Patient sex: F
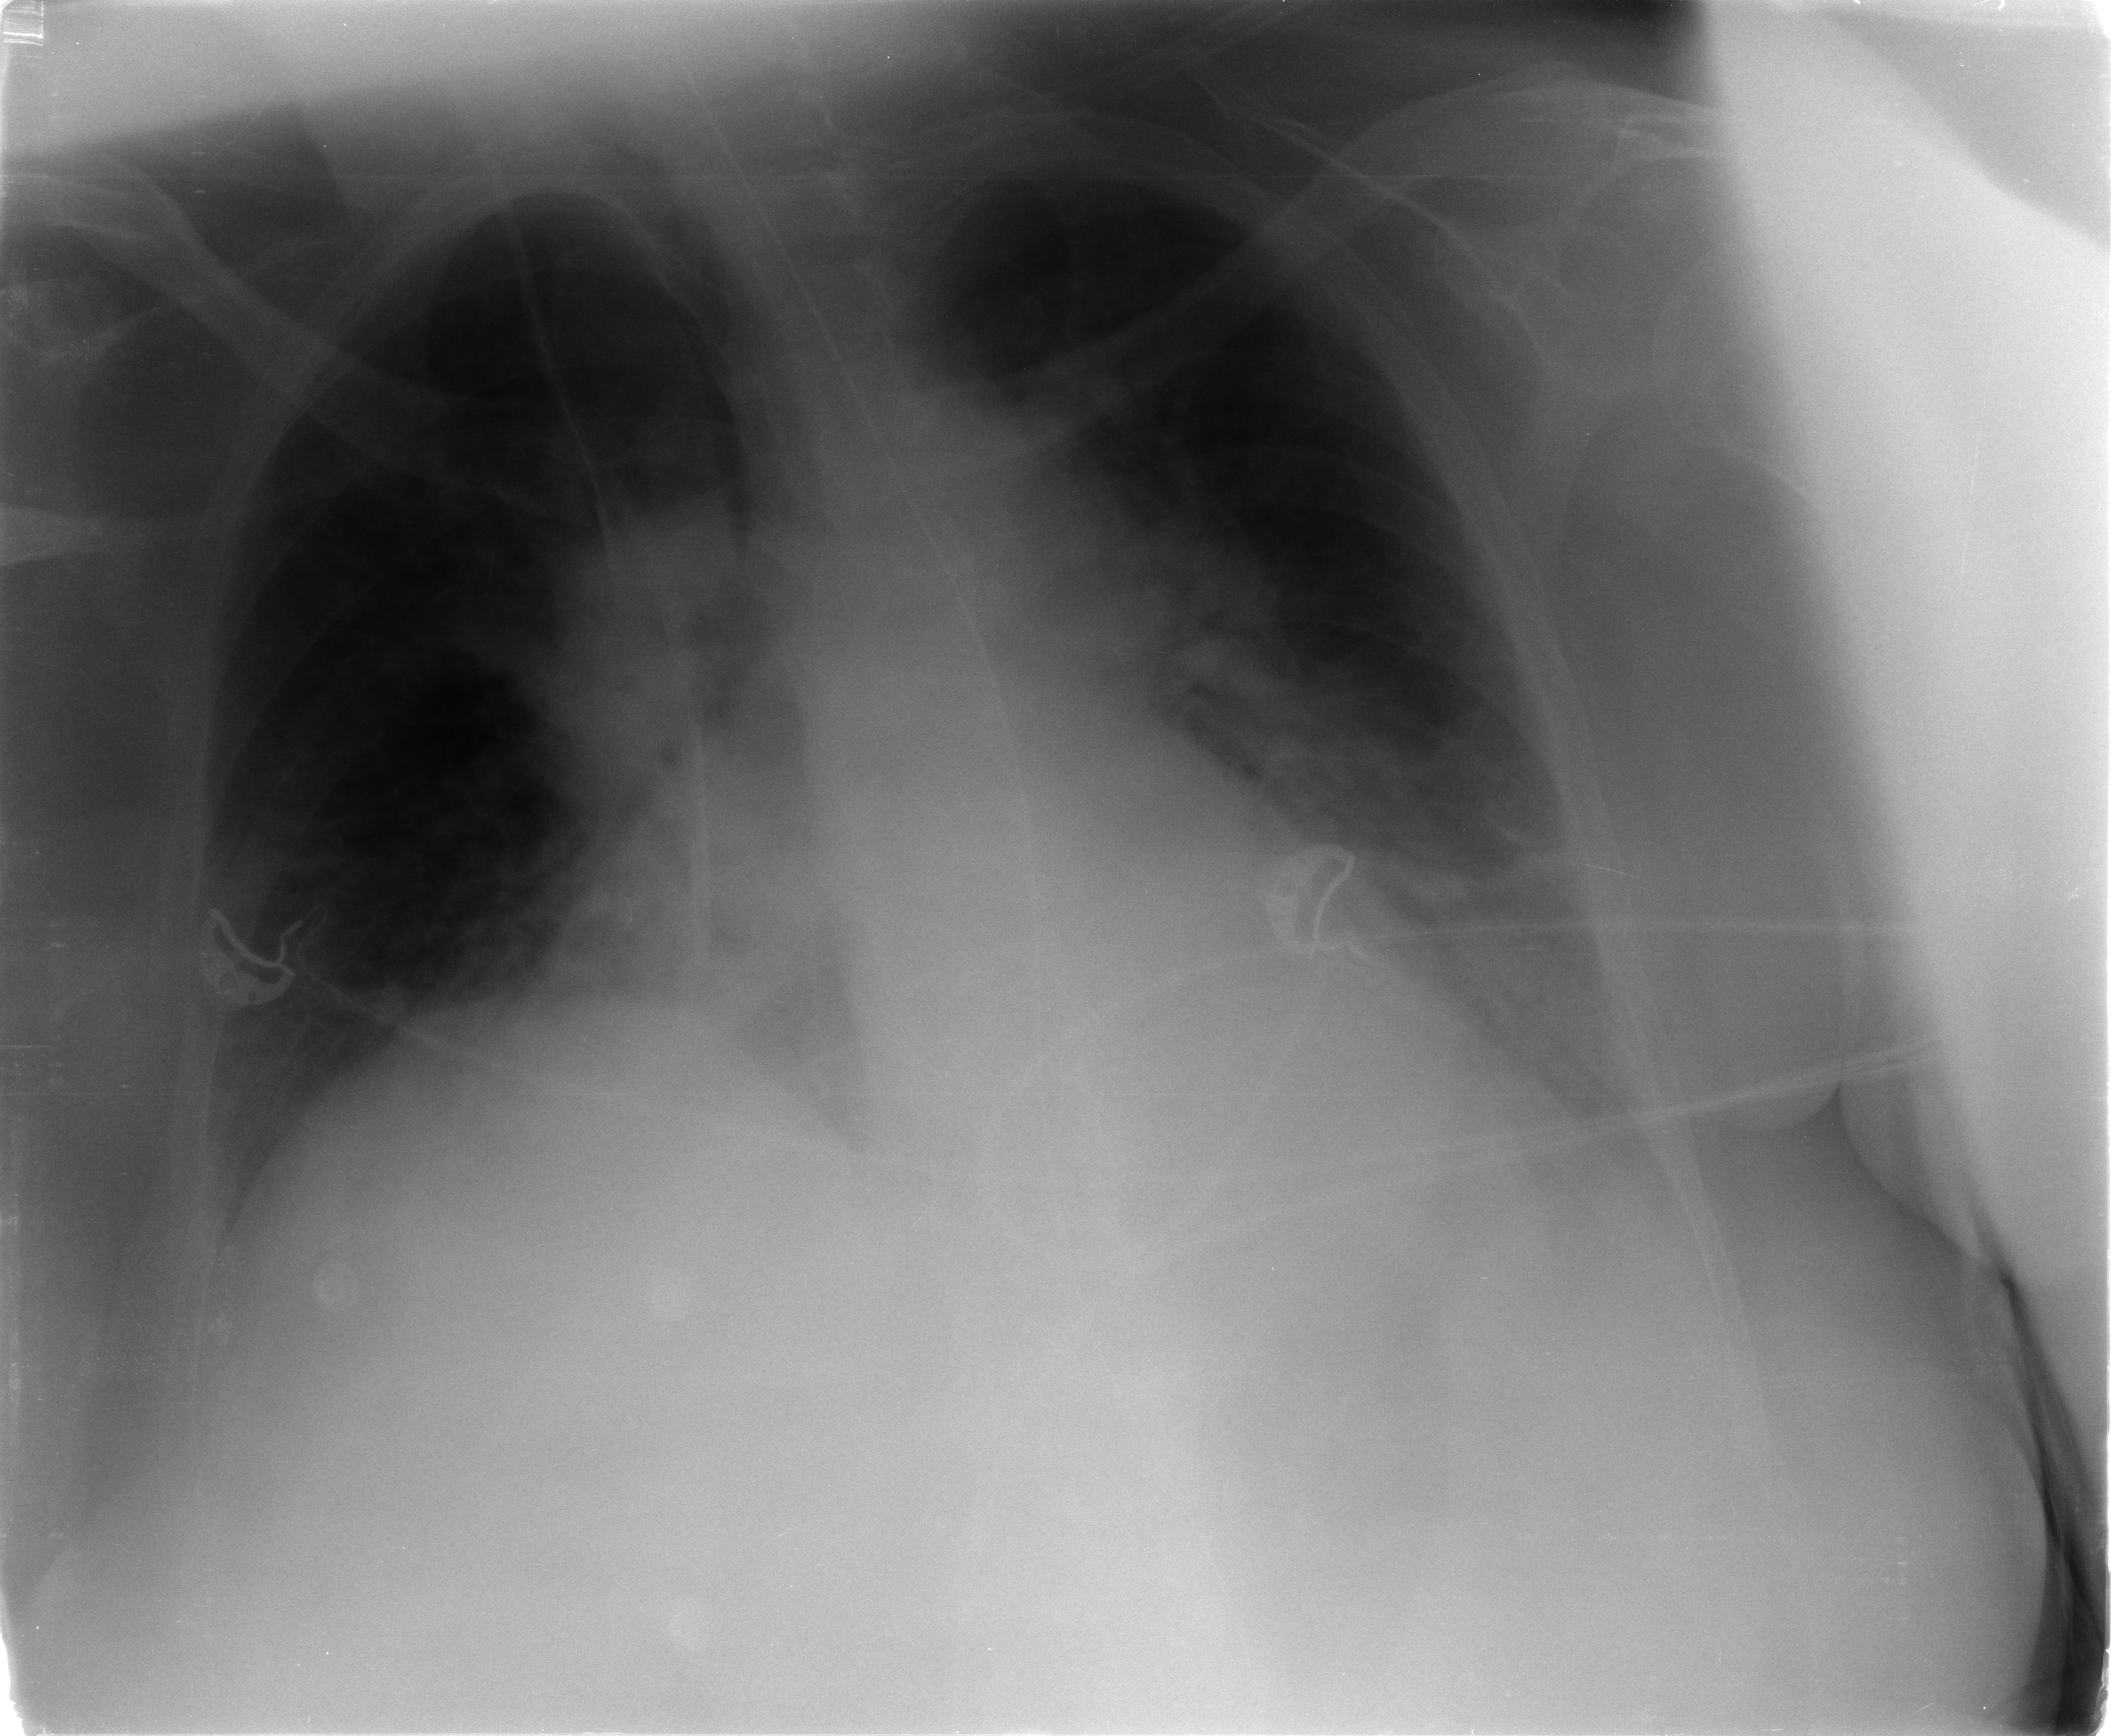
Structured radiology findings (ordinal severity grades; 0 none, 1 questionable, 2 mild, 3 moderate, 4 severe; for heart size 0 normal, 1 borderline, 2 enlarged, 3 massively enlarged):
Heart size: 1
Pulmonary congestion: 3
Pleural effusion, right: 0
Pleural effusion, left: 1
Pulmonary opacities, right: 2
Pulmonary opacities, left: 2
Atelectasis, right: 2
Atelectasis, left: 2